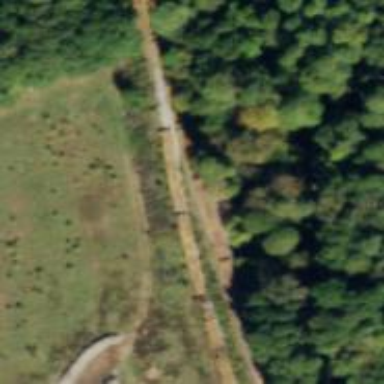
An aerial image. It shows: Railway spur service.